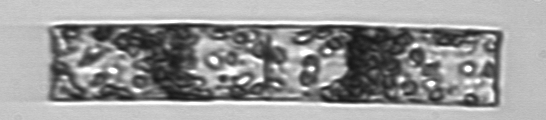
Label: Guinardia_flaccida